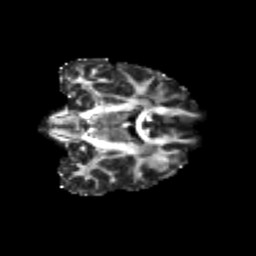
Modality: FA
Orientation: coronal
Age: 24
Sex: male
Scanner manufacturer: siemens
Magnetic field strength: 3 T
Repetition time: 3.5 s
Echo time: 0.113 s